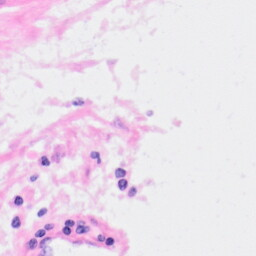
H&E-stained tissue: Kidney